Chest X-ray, PA view. Patient: 37 years old, sex M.
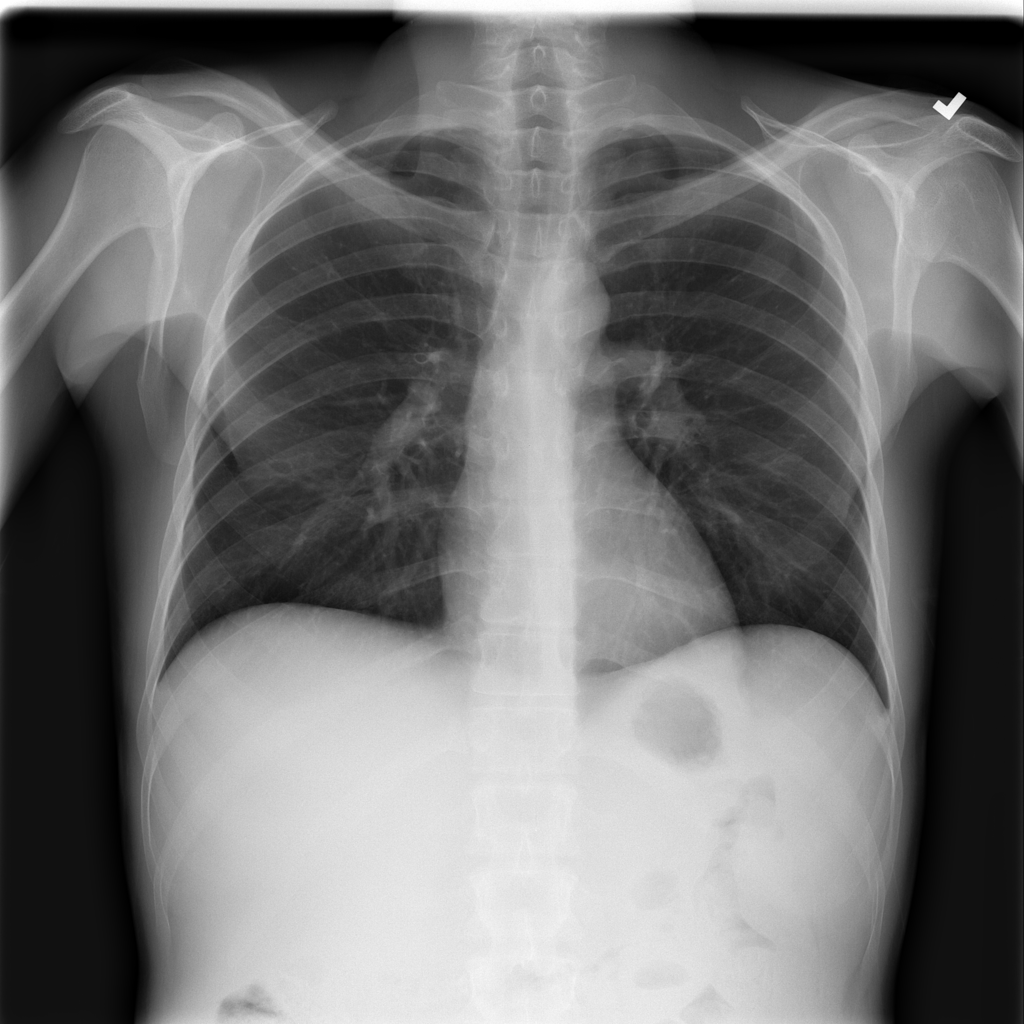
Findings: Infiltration